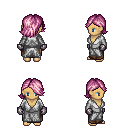
a pixel art fantasy rpg character, female body template, human, tanned skin, white robe, robe skirt, pink swoop hairstyle, metal gloves, four views (front, back, left, right), 2x2 character sprite sheet, small pixel art, hard edges, no anti-aliasing